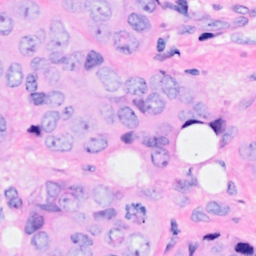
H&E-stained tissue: Breast